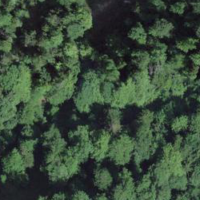
EUNIS habitat code: 43
Species observed at this site:
Cephalanthera longifolia